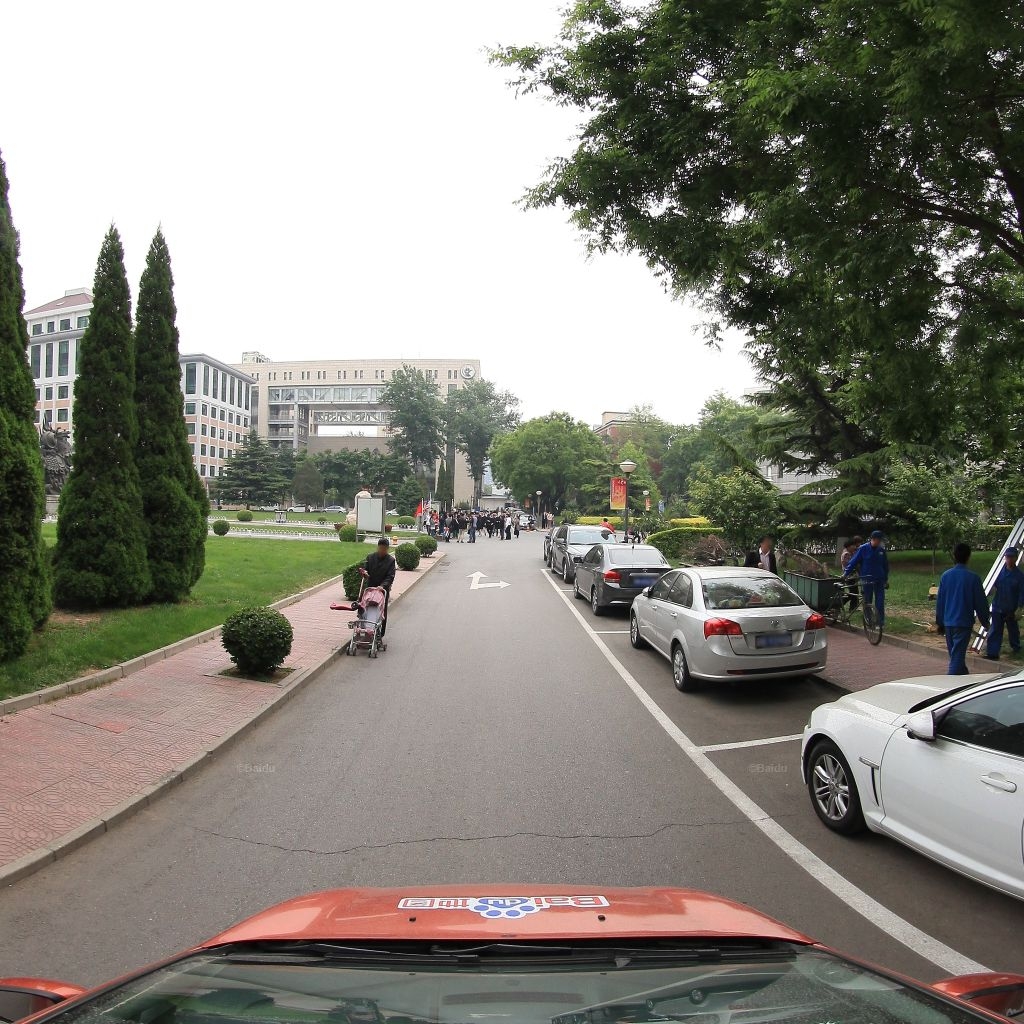
Region: Haidian
Road damage annotations: transverse crack